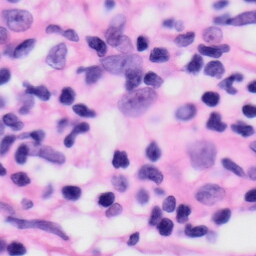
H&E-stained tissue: Skin